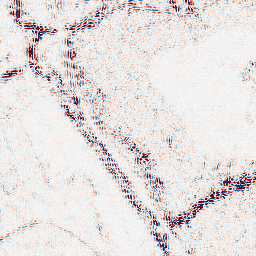
Category: wavelet
Decomposition family: wavelet_dwt
Decomposition parameters: wavelet: coif2
level: 2
Upsampling method: sinc_blackman
Upsampling parameters: scale: 4
kernel_size: 16
Upsampling scale: 4